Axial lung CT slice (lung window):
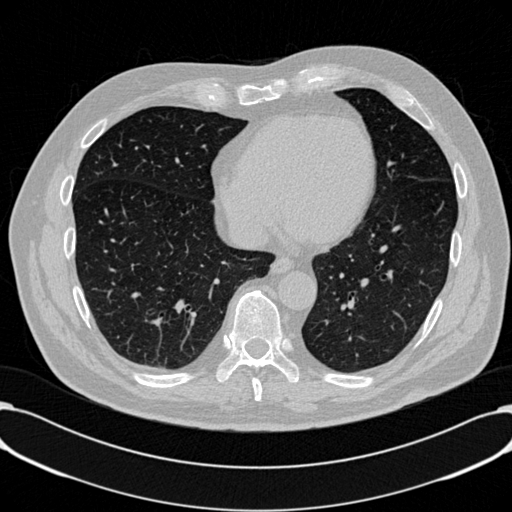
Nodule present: no